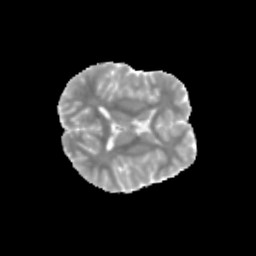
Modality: MD
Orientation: axial
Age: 12
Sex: male
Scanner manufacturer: siemens
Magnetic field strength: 3 T
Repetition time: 3.8 s
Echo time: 0.07 s